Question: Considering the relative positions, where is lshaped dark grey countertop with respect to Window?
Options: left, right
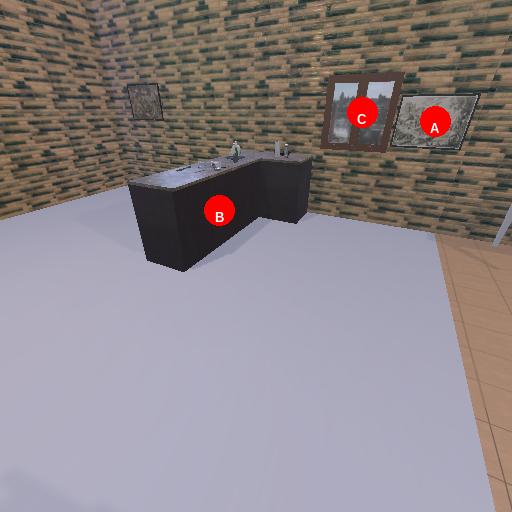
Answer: left